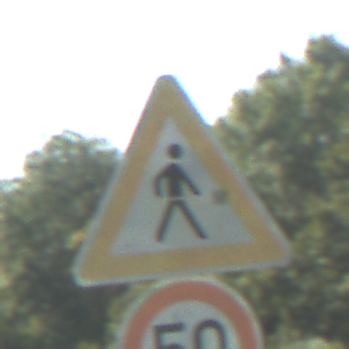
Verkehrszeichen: FussgaengerLinks
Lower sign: Geschwindigkeit50
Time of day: Midday
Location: Outdoor (Nature)
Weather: Clear
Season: NotSpecified
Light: Natural